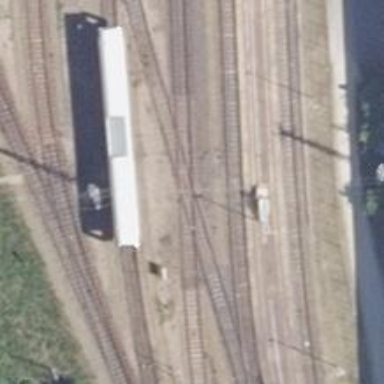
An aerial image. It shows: Rail spur service.